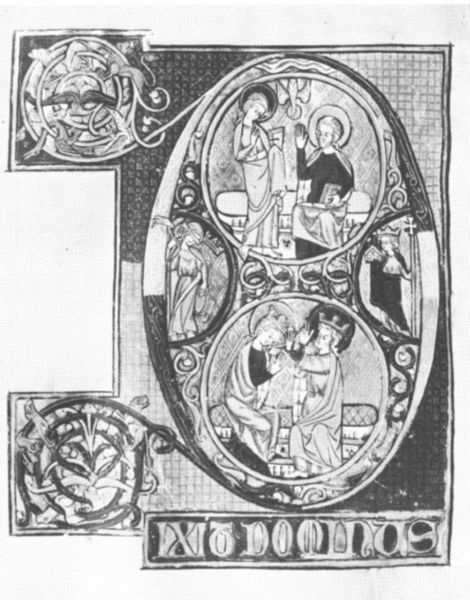
Titel: Huth-Psalter
Institution: London, British Library
Schlagwörter: adler, weiss, zeichnung, ornament, geschichte, rahmen, stehen, taube, hände, krone, kreis, oval, schrift, papier, bischof, könig, buch, kreuz, schwarz weiss, seite, buchstabe, knien, schawrz, initiale, beten, wappen, heiligenschein, nimbus, christlich, mittelalter, krönung, priester, segen, segnen, könige, königin, heilige, heilig, maria, kronen, kreut, latein, buchmalerei, majuskel, heiigenschein, dominus, heilgige